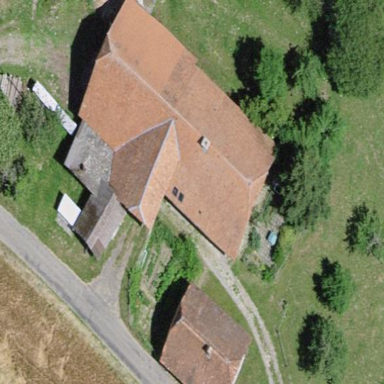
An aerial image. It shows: Farmyard area.